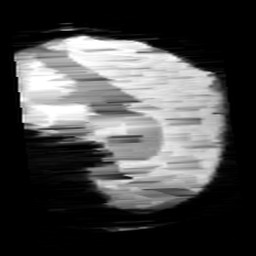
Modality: minIP
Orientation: sagittal
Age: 10
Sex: male
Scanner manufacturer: siemens
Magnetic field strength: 3 T
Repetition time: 0.027 s
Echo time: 0.02 s